【题型】填空题　【知识点】解析几何　【难度】easy
正方形草地 \(ABCD\) 边长 \(1.2\)，\(E\) 到 \(AB\)、\(AD\) 距离为 \(0.2\)，\(F\) 到 \(BC\)、\(CD\) 距离为 \(0.4\)，有个圆形通道经过 \(E\)、\(F\)，且经过 \(AD\) 上一点，求圆形通道的周长\underline{\quad\quad}。（精确到 0.01）

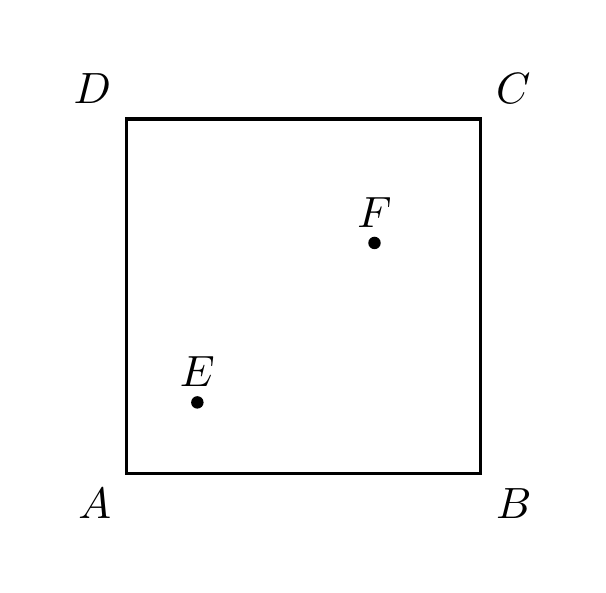
【解答】
\noindent
【答案】$\boldsymbol{2.73}$

\vspace{1em}
\noindent
【详解】如图，以$A$为原点建系，易知$E(0.2,0.2)$，$F(0.8,0.8)$，连接$EF$，

不妨设$EF$中点为$M(0.5,0.5)$，直线$EF$中垂线所在直线方程为$y - 0.5 = -(x - 0.5)$，

化简得$y = -x + 1$，所以圆心为$(a,-a+1)$，半径为$a$，且经过$E$、$F$点，

即$(a - 0.2)^2 + (-a + 1 - 0.2)^2 = a^2$，化简得$a^2 - 2a + 0.68 = 0$，

解得$a = \dfrac{2 \pm \sqrt{1.28}}{2} = 1 \pm \sqrt{0.32} = 1 \pm \dfrac{2\sqrt{2}}{5}$，

结合题意可得$a = 1 - \dfrac{2\sqrt{2}}{5} \approx 0.434$，故圆的周长为$C = 2\pi a \approx 2.73$，

故答案为：$\boldsymbol{2.73}$
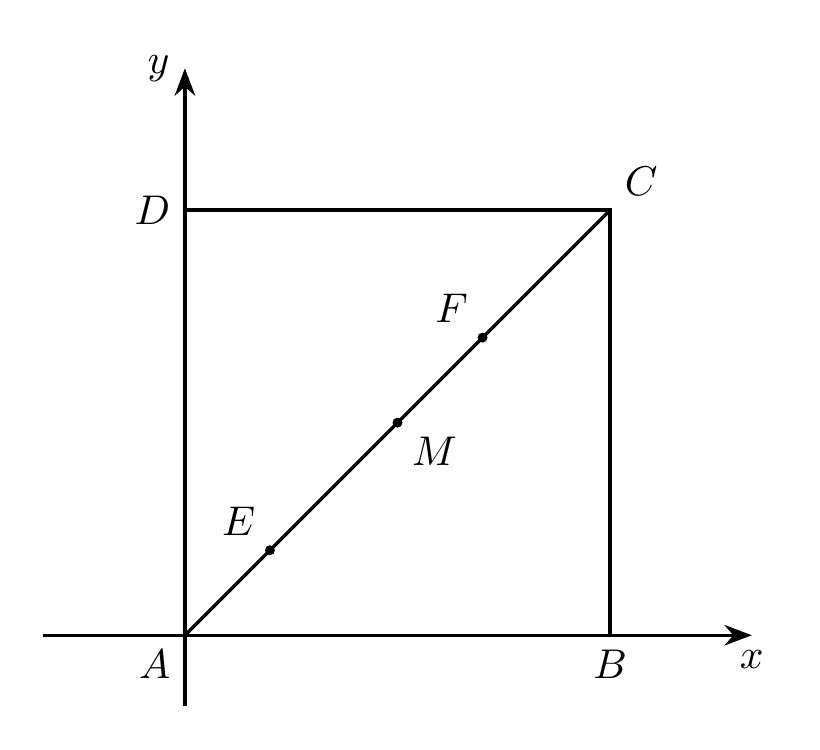